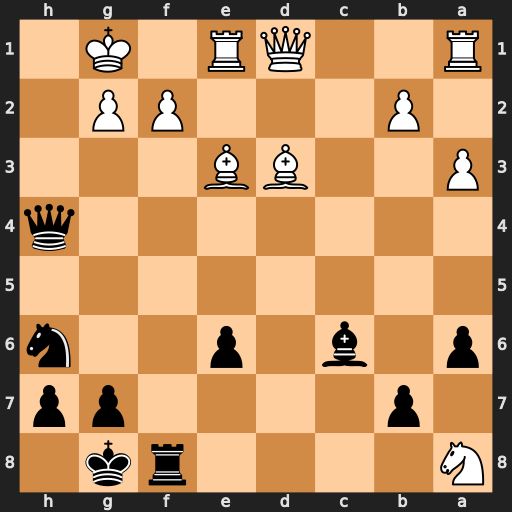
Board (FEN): N4rk1/1p4pp/p1b1p2n/8/7q/P2BB3/1P3PP1/R2QR1K1
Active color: b
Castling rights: -
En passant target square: -
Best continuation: Ng4 Qxg4 Qxg4